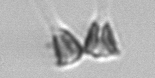
Label: Asterionellopsis_glacialis